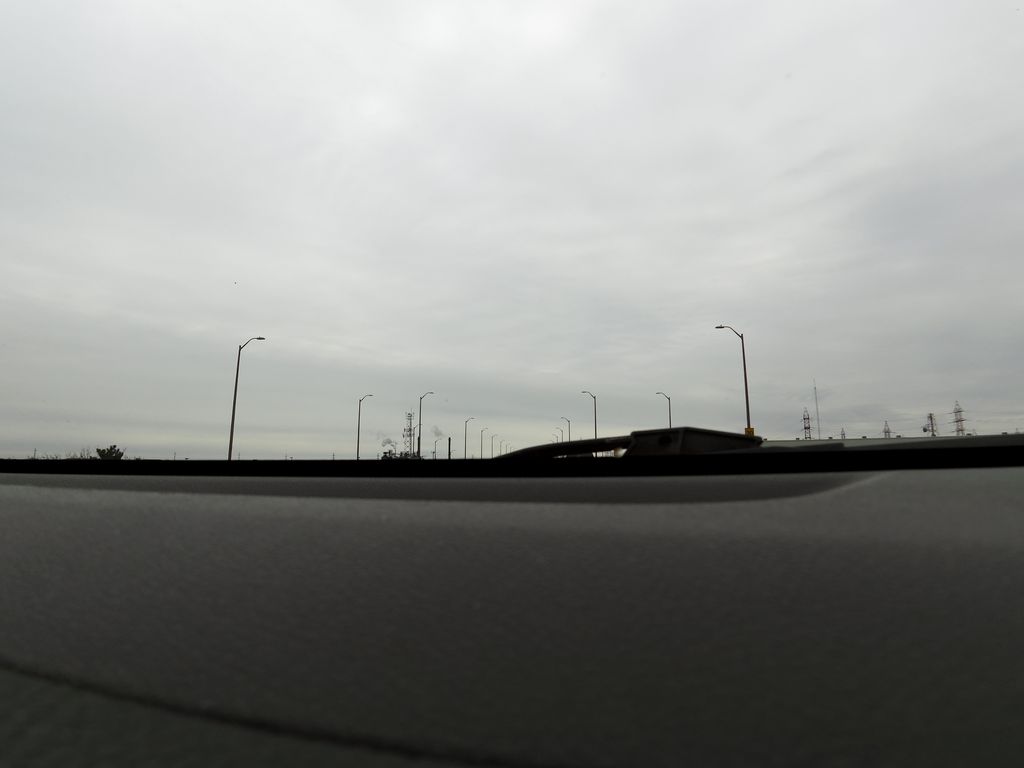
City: hamilton